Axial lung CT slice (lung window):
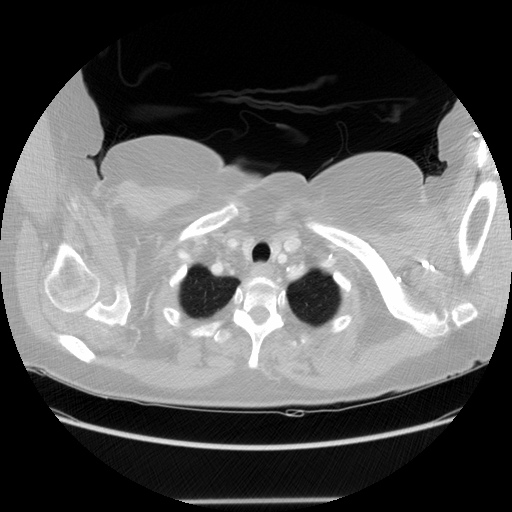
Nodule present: no